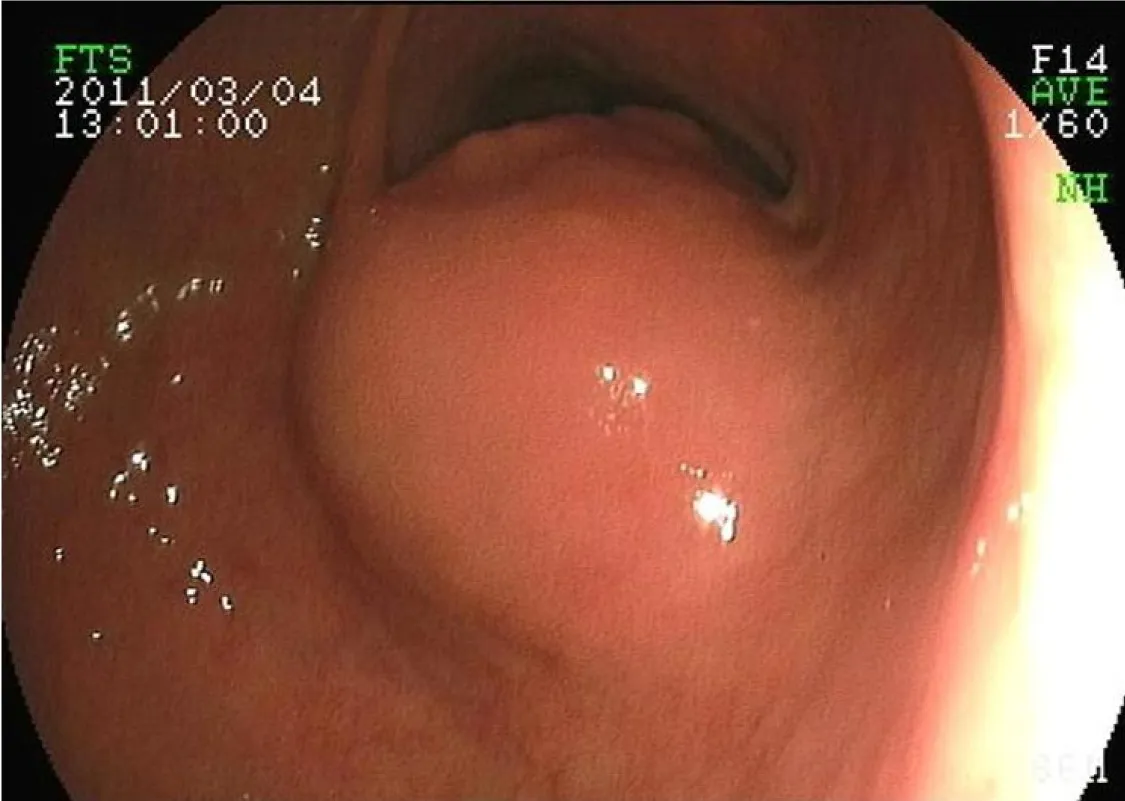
Gastric endoscopy showing a submucosal nodule that measured about 3 cm in diameter in the lower part of the stomach body.
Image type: endoscopy (gi_endoscopy)